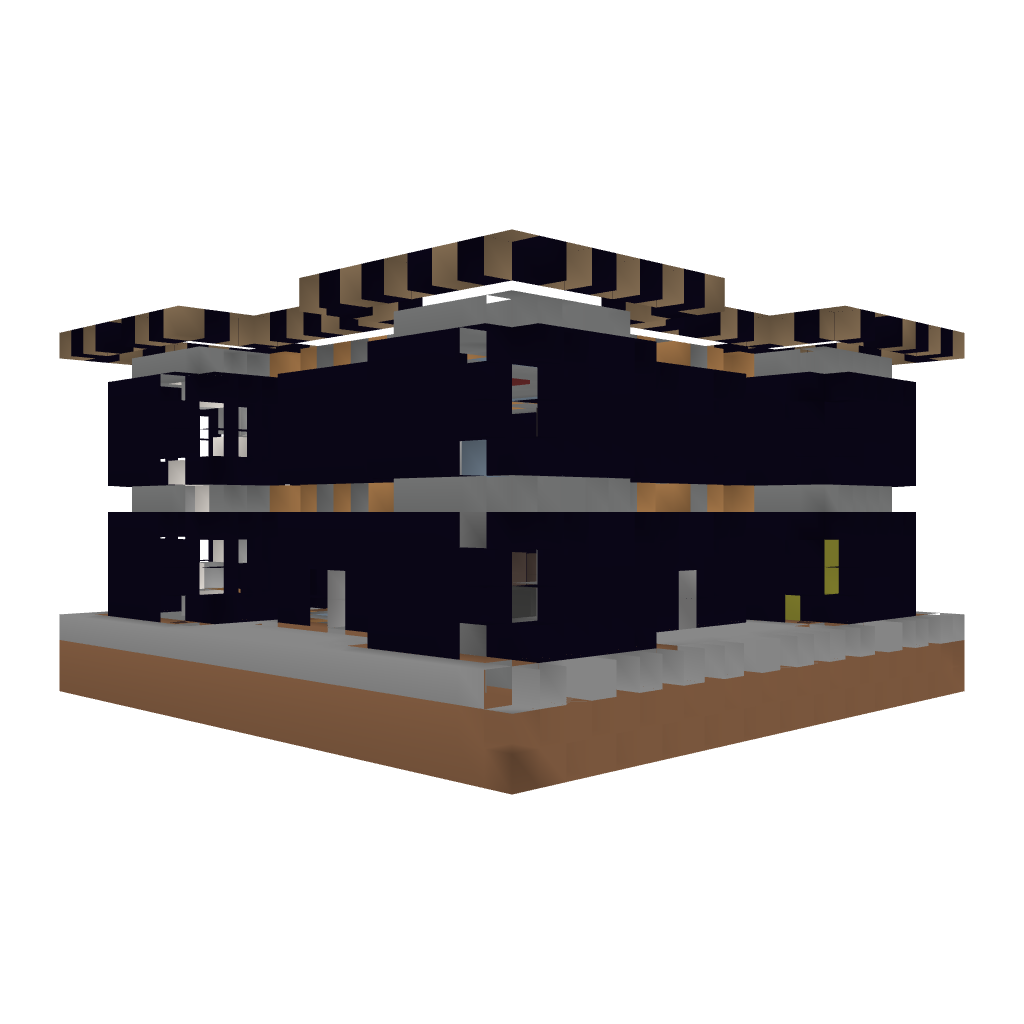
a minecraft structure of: Obsidian Castle